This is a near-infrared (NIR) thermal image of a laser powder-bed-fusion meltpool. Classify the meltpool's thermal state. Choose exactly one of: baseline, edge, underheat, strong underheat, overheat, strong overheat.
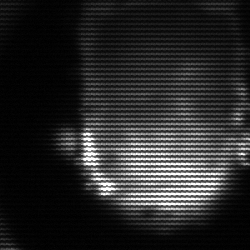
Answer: baseline